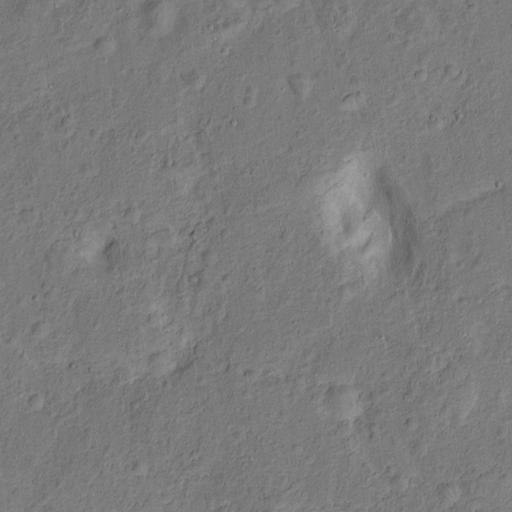
Classes present: Background, Cone